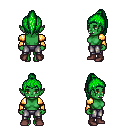
a pixel art fantasy rpg character, female body template, orc, green skin, gold arm armor, metal pants, green long topknot hairstyle, maroon shoes, four views (front, back, left, right), 2x2 character sprite sheet, small pixel art, hard edges, no anti-aliasing